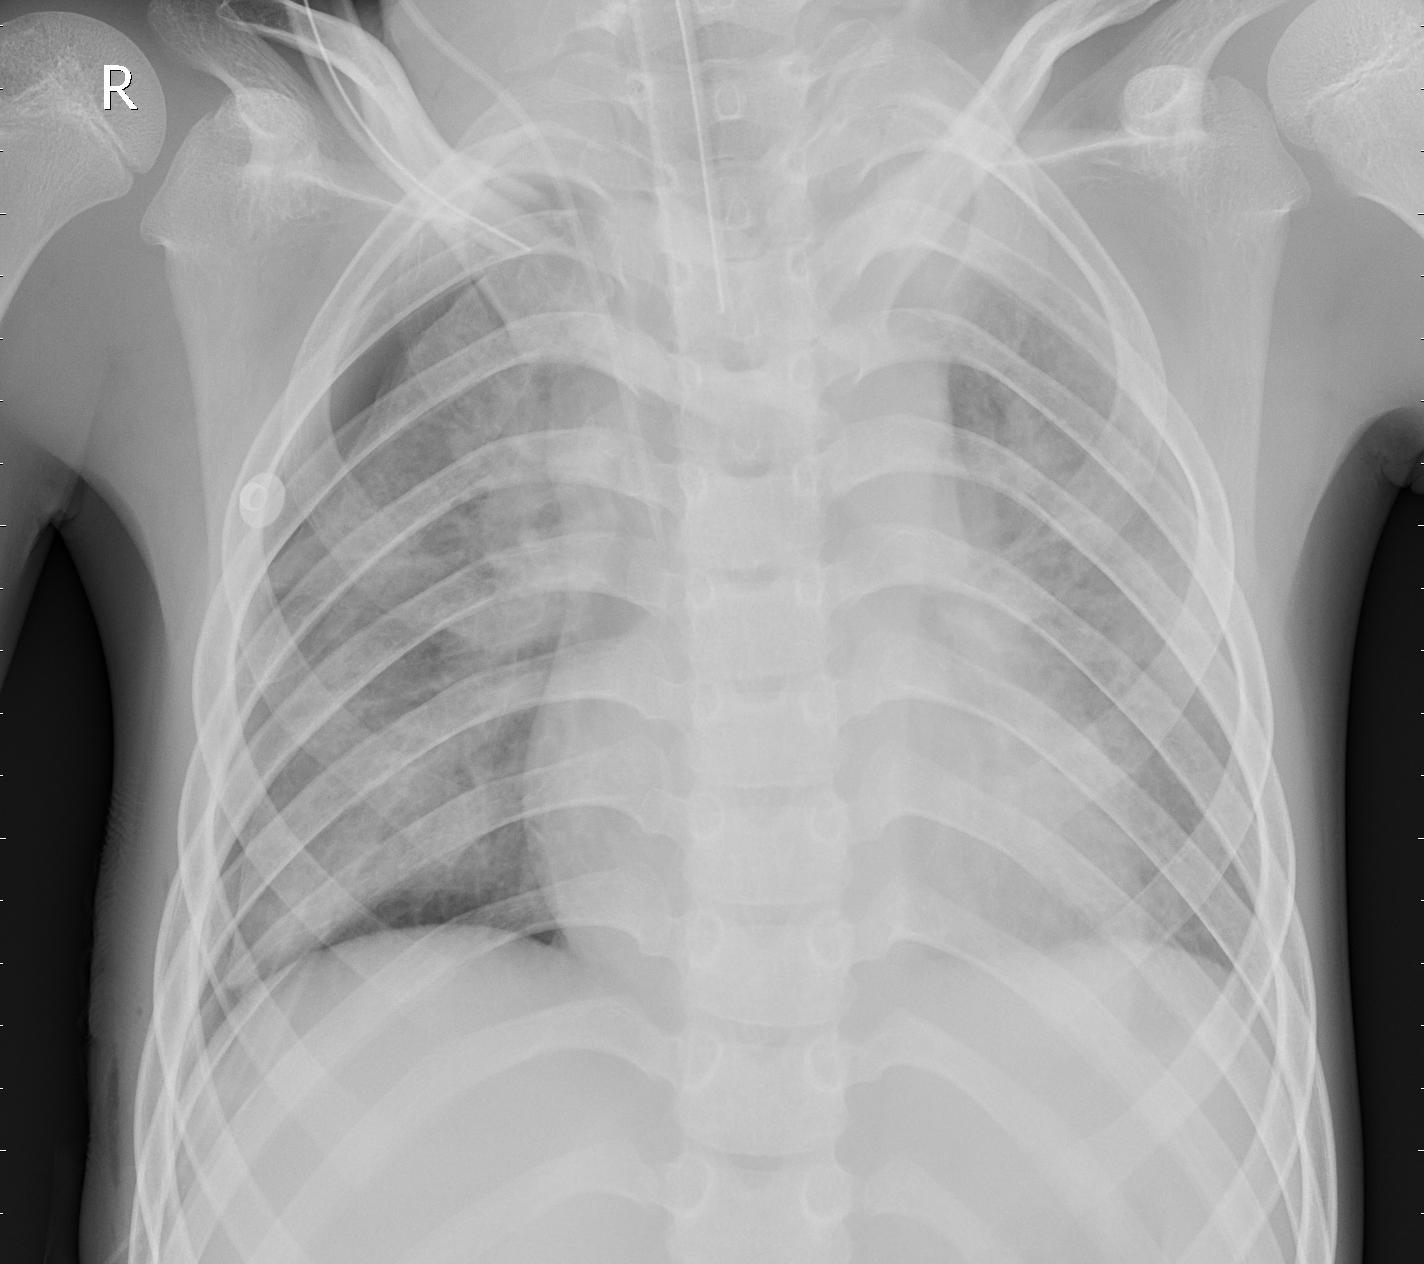
Diagnosis: PNEUMONIA